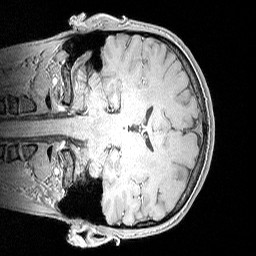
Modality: MP2RAGE
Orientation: coronal
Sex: male
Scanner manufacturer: siemens
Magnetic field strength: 3 T
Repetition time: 5 s
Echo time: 0.00292 s